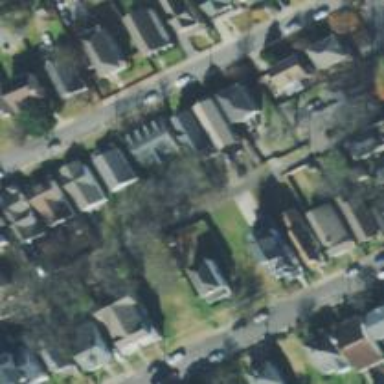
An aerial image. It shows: Alleyway designated as service road.